【题型】选择题　【知识点】立体几何　【难度】easy
已知正六棱柱 \(A_1A_2A_3A_4A_5A_6-B_1B_2B_3B_4B_5B_6\) 的底面为边长为 2，高为 3，则集合 \(\{x\mid x = \overrightarrow{A_1B_1} \cdot \overrightarrow{A_iB_j},\ i \in \{1,2,3,4,5,6\}, j \in \{1,2,3,4,5,6\}\}\) 中元素的个数为（\quad ）

A. 1 \quad B. 2 \quad C. 4 \quad D. 8
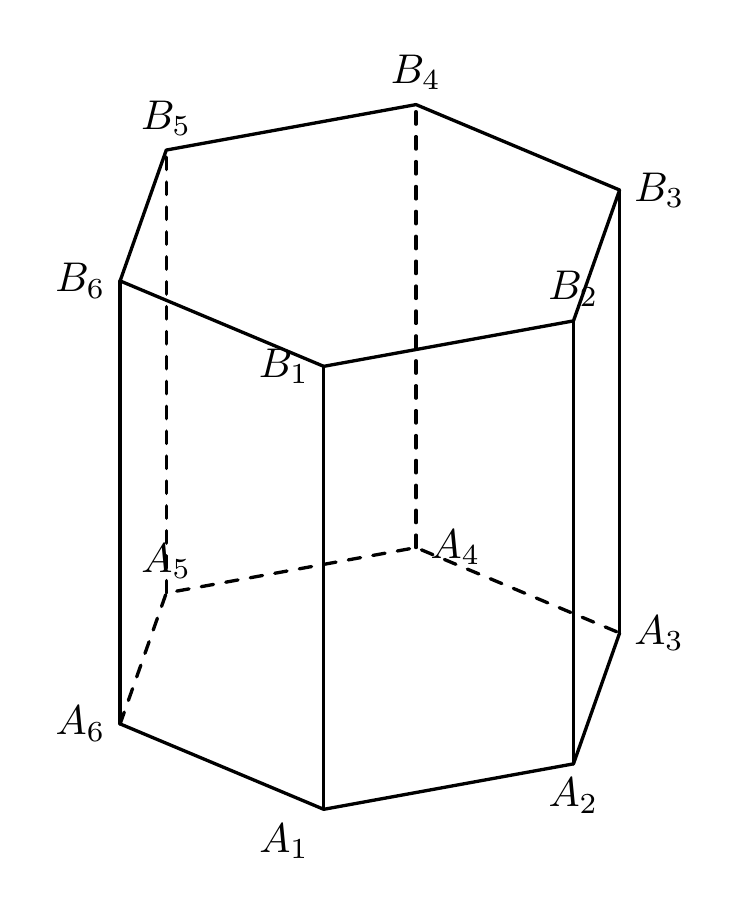
【解答】
【答案】A
【分析】根据空间向量数量积公式及运算律计算求解。
【详解】因为正六棱柱 \(A_1A_2A_3A_4A_5A_6-B_1B_2B_3B_4B_5B_6\) 的底面为边长为 2，高为 3，\(A_1B_1 \perp\) 平面 \(B_1B_2B_3\)，所以
\[
\overrightarrow{A_1B_1} \cdot \overrightarrow{B_1B_j} = 0,
\]
则
\[
\overrightarrow{A_1B_1} \cdot \overrightarrow{A_iB_j} = \overrightarrow{A_1B_1} \cdot \left(\overrightarrow{A_1B_1} + \overrightarrow{B_1B_j}\right) = \overrightarrow{A_1B_1} \cdot \overrightarrow{A_1B_1} + \overrightarrow{A_1B_1} \cdot \overrightarrow{B_1B_j} = 2 \times 2 = 4.
\]
故选：A.